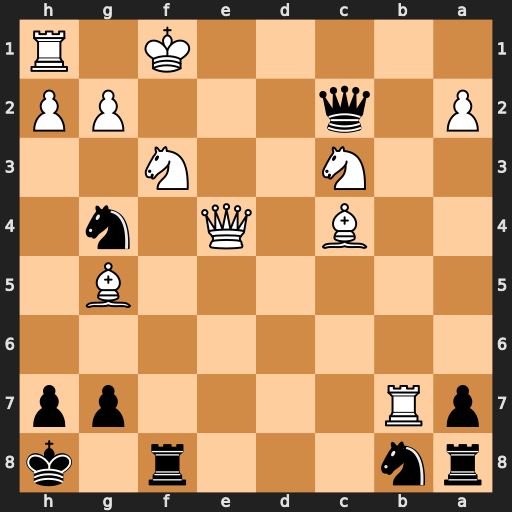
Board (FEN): rn3r1k/pR4pp/8/6B1/2B1Q1n1/2N2N2/P1q3PP/5K1R
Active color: b
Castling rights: -
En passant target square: -
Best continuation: Qf2#